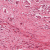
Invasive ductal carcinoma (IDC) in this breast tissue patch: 1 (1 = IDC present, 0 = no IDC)